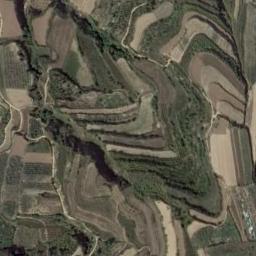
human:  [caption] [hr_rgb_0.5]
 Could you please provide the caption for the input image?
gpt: A large layer of brown and green mixed terraces with several winding narrow paths .

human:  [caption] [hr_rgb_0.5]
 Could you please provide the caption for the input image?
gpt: The bare and green terrace is next to some trees .

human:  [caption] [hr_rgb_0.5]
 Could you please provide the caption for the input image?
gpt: There are several roads on the terrace .

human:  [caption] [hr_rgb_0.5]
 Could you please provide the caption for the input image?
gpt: There is a winding path between the terraces .

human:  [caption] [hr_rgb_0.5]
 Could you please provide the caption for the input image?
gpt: There are many green terraces and some yellow ones .